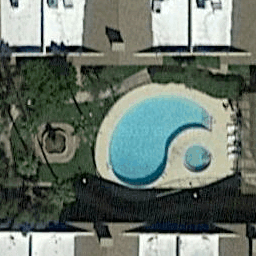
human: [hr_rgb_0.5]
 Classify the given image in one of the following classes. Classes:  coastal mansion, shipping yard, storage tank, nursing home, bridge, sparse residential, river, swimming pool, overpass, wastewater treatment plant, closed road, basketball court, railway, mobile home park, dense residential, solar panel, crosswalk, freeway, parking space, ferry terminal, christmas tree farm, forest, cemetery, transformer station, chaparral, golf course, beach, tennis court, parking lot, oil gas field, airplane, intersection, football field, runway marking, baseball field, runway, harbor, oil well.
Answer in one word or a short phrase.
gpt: swimming pool